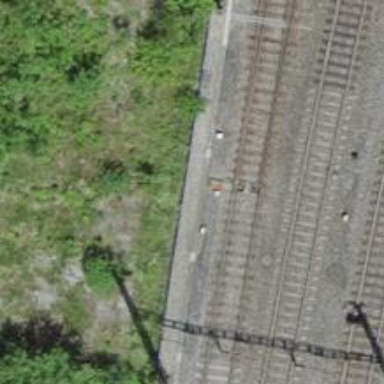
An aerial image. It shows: Railway siding with one electrified track and contact line.